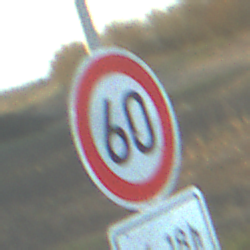
Verkehrszeichen: Geschwindigkeit60
Zusatzzeichen unten: ZeitangabenOhneBeschraenkungAufWochentage1
Umgebung: Outdoor, Nature
Tageszeit: SunriseSunset
Wetter: PartlyCloudy
Licht: Natural
Jahreszeit: NotSpecified
Kontrast: MediumContrast